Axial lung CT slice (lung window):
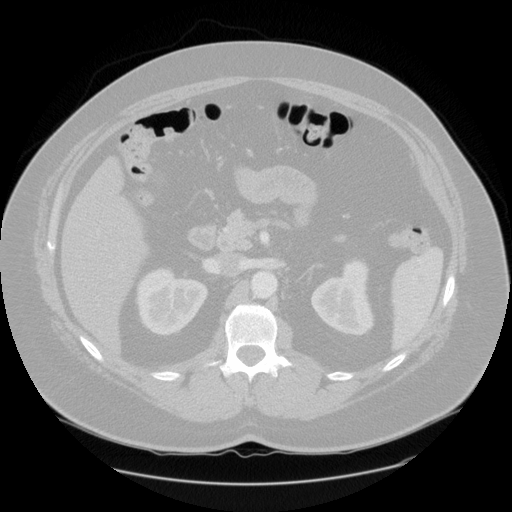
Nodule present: no